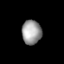
Tissue: lung
Cell type: Fibroblasts
Senescence score: 0.5456
Nuclear area (px): 462
Mean DAPI intensity: 156.426